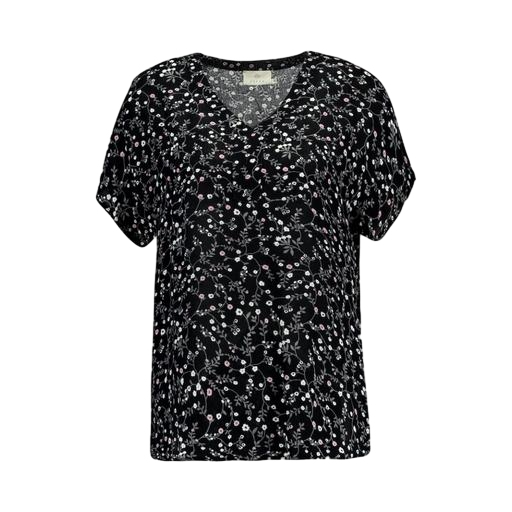
black plus size printed t-shirt only macy, black printed short-sleeve top only macy, black flower-print tee, white background